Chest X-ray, AP view. Patient: 49 years old, sex F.
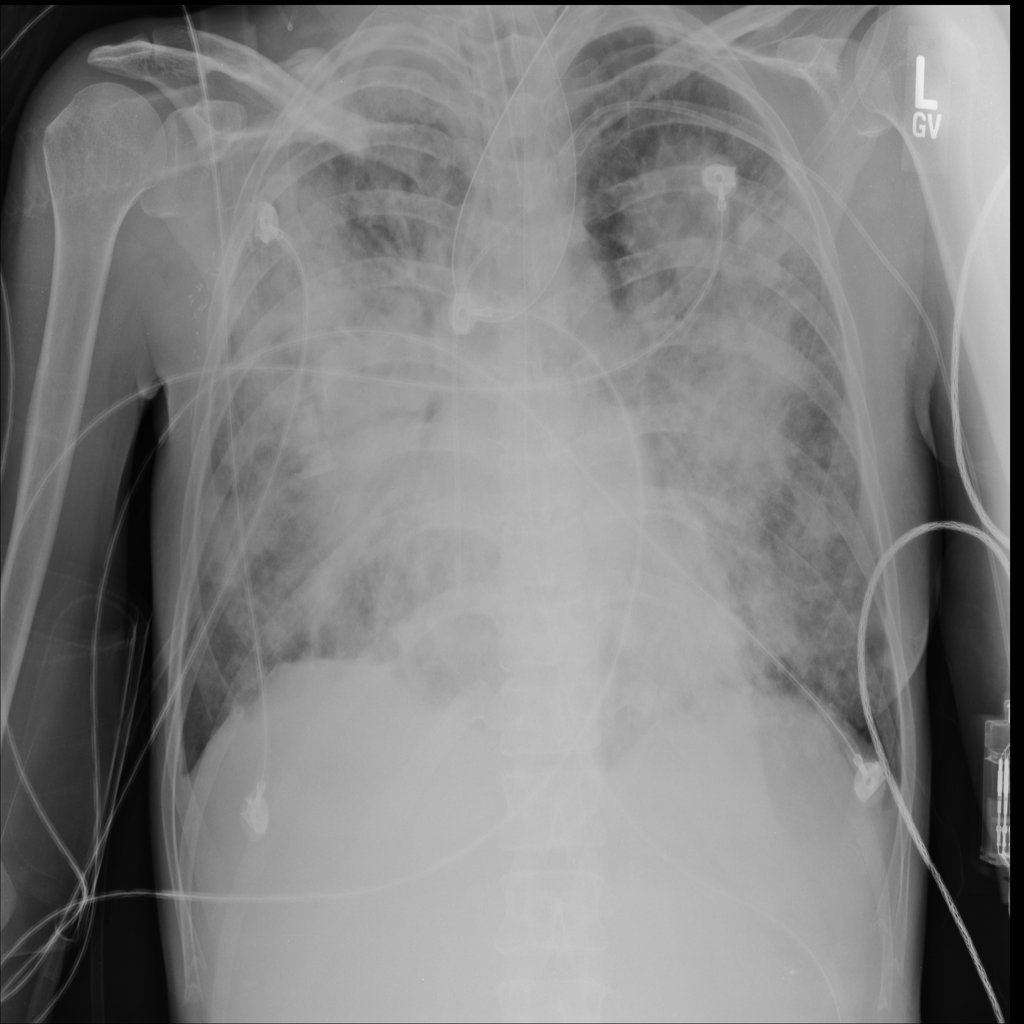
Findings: Consolidation, Nodule